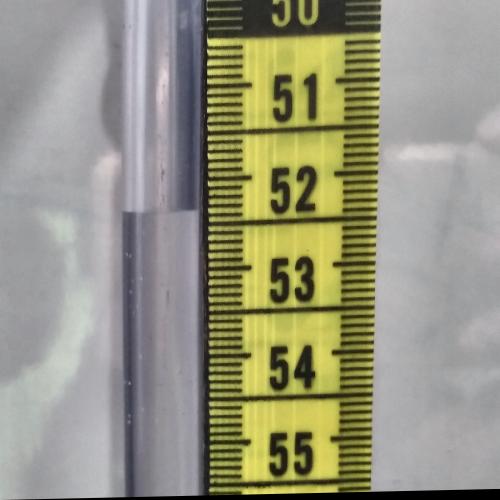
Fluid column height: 52.3 cm